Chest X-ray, PA view. Patient: 49 years old, sex F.
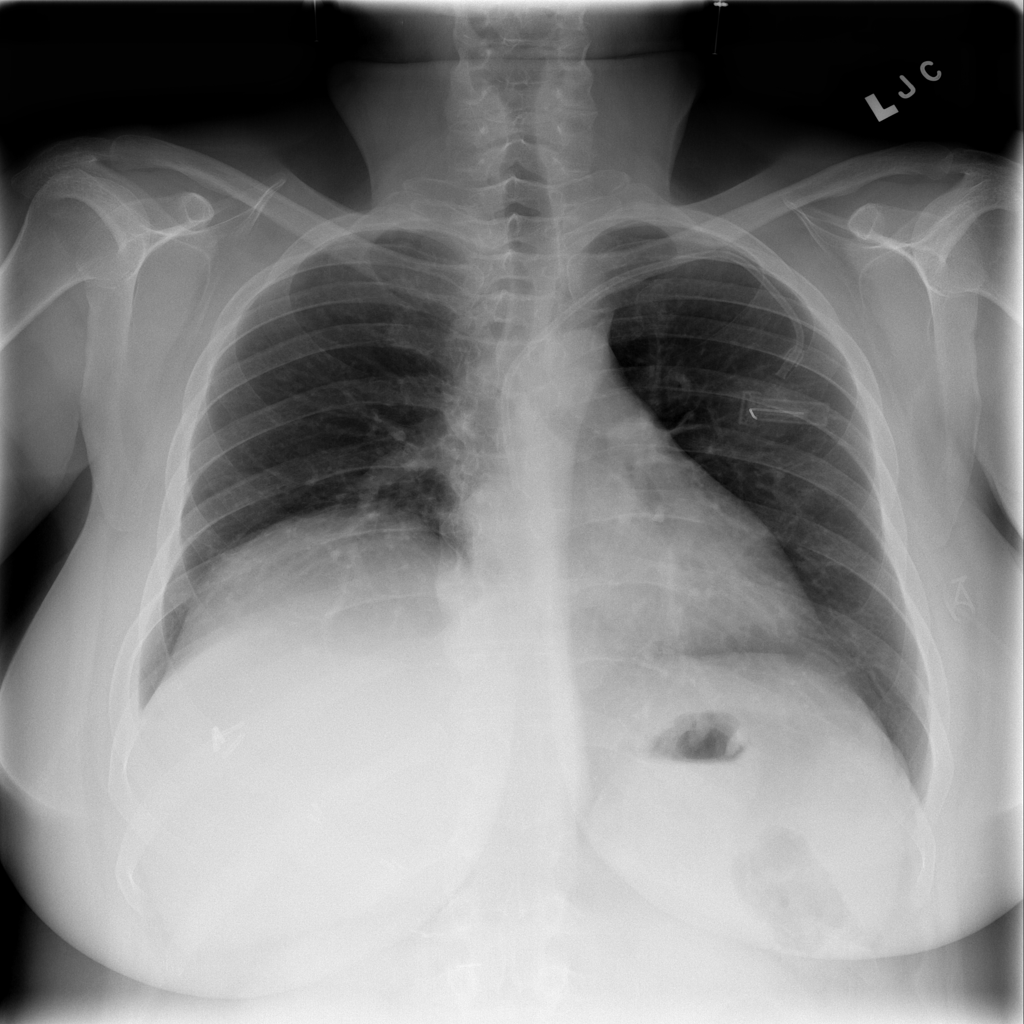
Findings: No Finding